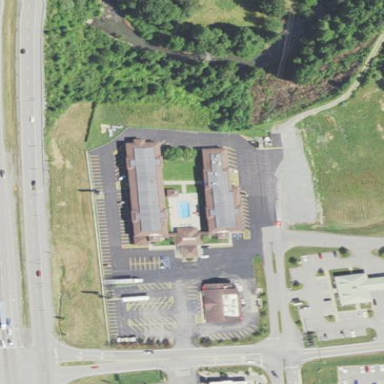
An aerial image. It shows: Hotel building.